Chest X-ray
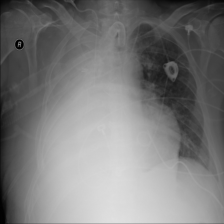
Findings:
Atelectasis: negative
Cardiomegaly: negative
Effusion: negative
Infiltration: negative
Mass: negative
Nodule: negative
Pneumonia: negative
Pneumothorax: negative
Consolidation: negative
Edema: negative
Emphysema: negative
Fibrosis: negative
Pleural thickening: negative
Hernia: negative